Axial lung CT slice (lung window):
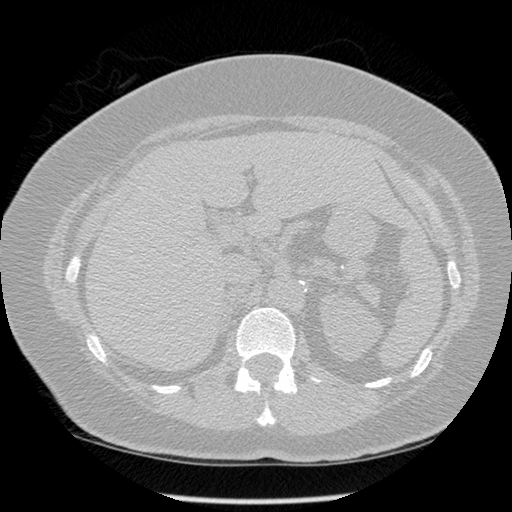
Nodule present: no